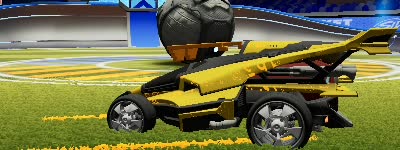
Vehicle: aftershock